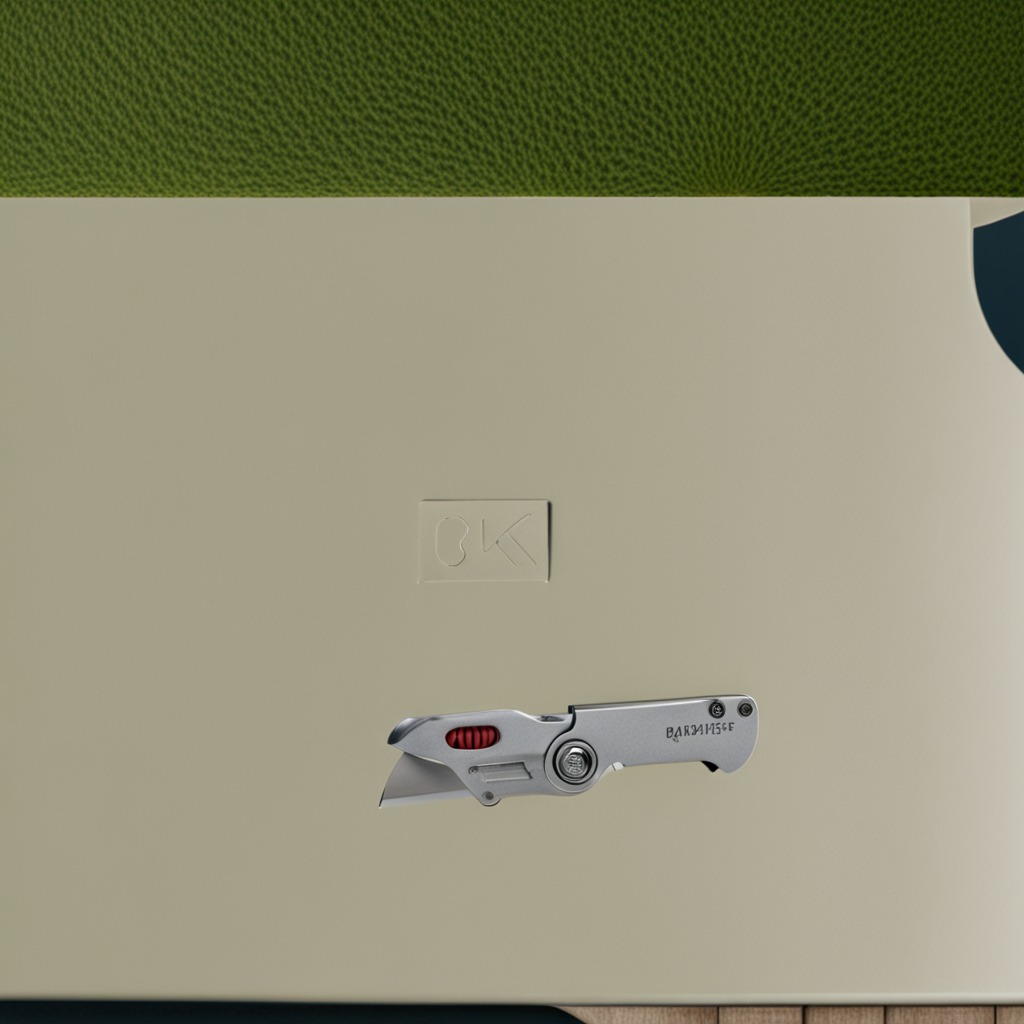
A utility knife is lying on the textured surface.